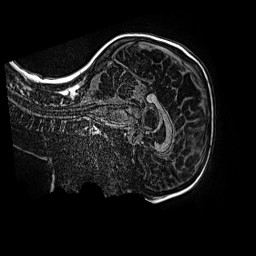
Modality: MP2RAGE
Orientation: sagittal
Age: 9
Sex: male
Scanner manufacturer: siemens
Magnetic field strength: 3 T
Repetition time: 4 s
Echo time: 0.00299 s